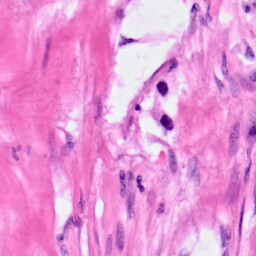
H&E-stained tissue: Pancreatic